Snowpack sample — Snodgrass Mountain, Crested Butte, Colorado (2/4/25, 12:06 PM MST)
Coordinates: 38.923, -106.968
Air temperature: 35 °F
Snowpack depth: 80 cm
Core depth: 60 cm
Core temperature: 32 °F
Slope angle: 14°, slope face: 78°
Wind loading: low
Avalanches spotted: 0
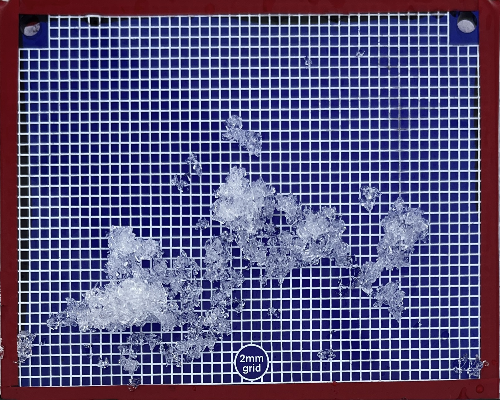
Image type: profile
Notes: No avalanches nearby, unusually warm weather for the last month reported by residents, Collected 25 yards from treeline